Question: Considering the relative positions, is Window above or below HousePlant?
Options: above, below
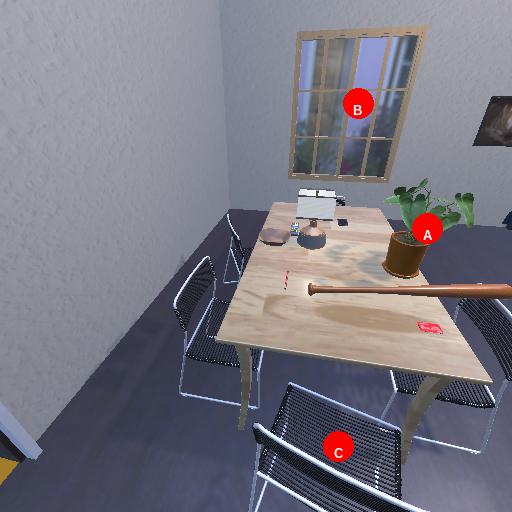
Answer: above